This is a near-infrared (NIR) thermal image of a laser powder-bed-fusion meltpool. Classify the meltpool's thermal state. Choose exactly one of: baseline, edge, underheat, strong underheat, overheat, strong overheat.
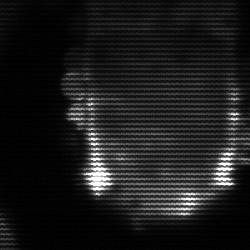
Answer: baseline